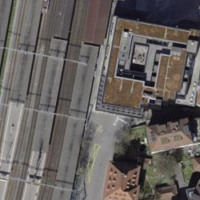
EUNIS habitat code: 54
Species observed at this site:
Calluna vulgaris
Tachymarptis melba